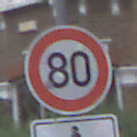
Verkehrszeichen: Geschwindigkeit80
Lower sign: HinweisDurchSinnbild18
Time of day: MorningAfternoon
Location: Outdoor (Urban)
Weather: Overcast
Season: NotSpecified
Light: Natural